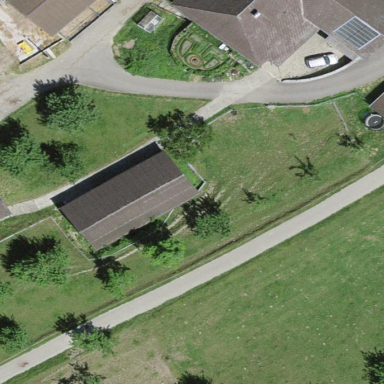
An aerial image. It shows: Barn.